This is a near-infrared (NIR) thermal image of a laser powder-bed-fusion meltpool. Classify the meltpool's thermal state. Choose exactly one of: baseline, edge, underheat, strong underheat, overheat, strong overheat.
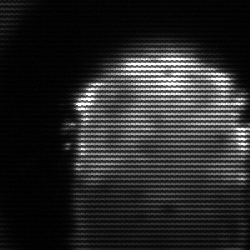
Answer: baseline